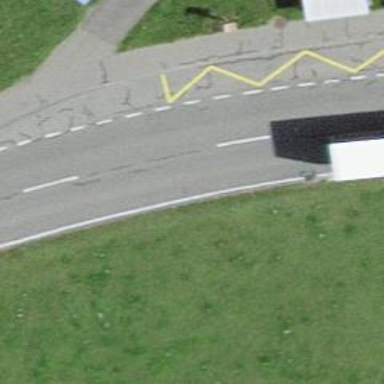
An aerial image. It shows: Public transport stop position.